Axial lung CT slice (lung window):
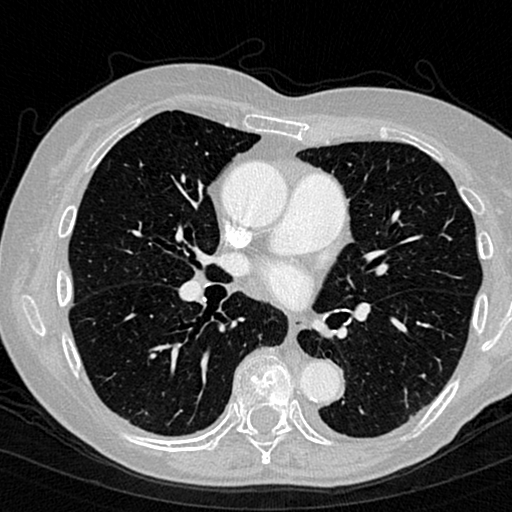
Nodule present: no